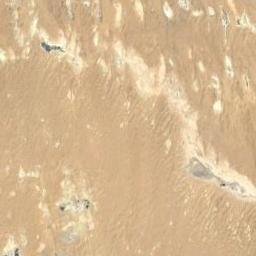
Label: desert